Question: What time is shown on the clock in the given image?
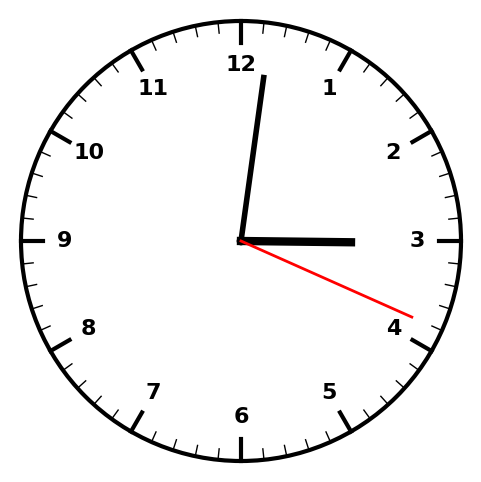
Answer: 03:01:19